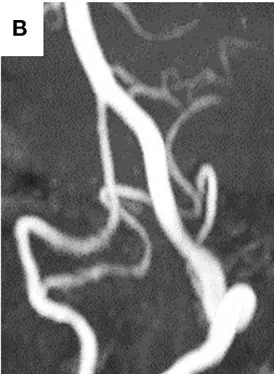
Postoperative MRA at 60. Leftward head rotation (B) shows no compression of the right PICA and VA.
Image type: radiology (mri)